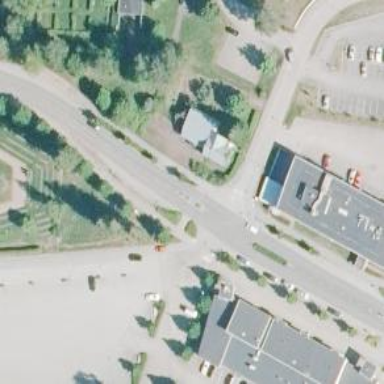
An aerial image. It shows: Uncontrolled crossing on the road.